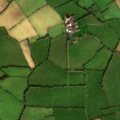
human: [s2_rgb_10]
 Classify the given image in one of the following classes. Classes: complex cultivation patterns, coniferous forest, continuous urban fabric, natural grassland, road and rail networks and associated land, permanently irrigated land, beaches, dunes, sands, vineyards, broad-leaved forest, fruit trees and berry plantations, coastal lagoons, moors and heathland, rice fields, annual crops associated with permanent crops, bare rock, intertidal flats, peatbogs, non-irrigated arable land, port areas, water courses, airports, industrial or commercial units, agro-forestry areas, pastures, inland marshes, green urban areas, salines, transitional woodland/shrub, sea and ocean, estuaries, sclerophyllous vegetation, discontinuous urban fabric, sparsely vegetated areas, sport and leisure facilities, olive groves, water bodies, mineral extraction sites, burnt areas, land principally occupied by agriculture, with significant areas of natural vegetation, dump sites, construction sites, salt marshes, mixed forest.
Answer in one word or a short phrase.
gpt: non-irrigated arable land, pastures